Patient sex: M
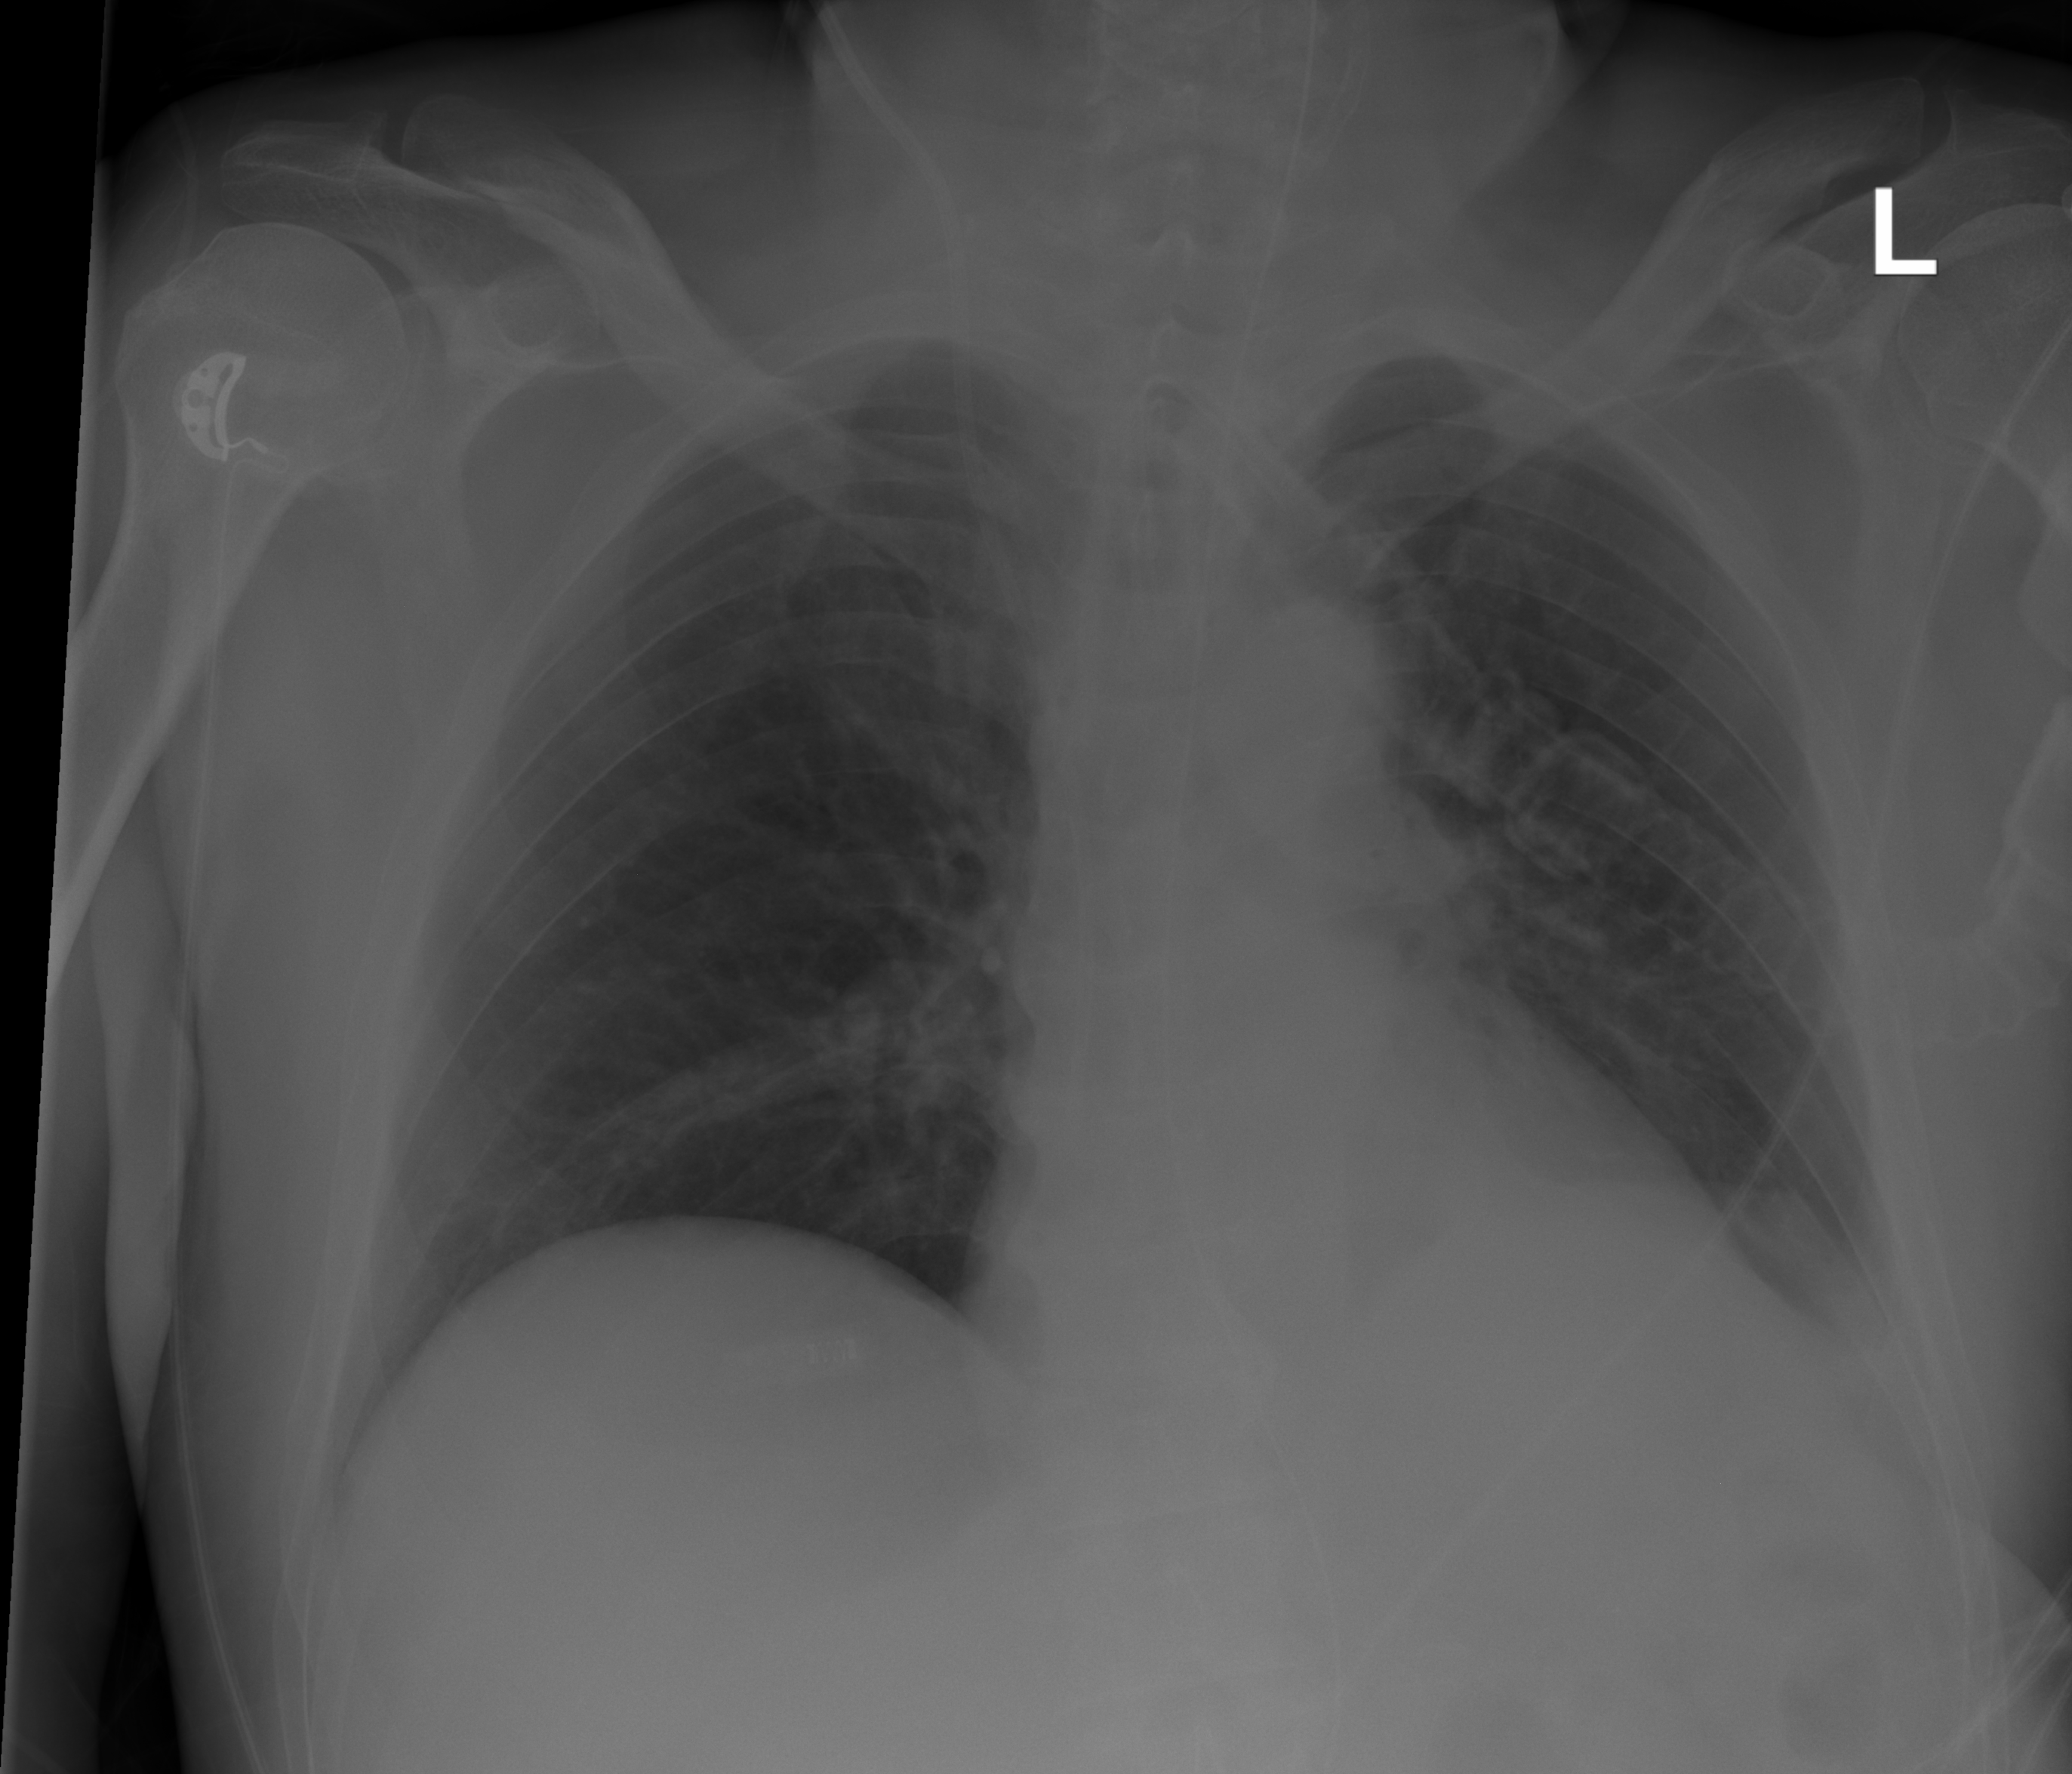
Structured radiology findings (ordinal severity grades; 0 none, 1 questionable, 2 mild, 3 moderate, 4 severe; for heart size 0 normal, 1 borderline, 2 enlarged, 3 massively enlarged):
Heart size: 0
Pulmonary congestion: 0
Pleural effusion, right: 0
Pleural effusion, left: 1
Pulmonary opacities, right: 0
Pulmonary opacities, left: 0
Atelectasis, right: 2
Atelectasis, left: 2